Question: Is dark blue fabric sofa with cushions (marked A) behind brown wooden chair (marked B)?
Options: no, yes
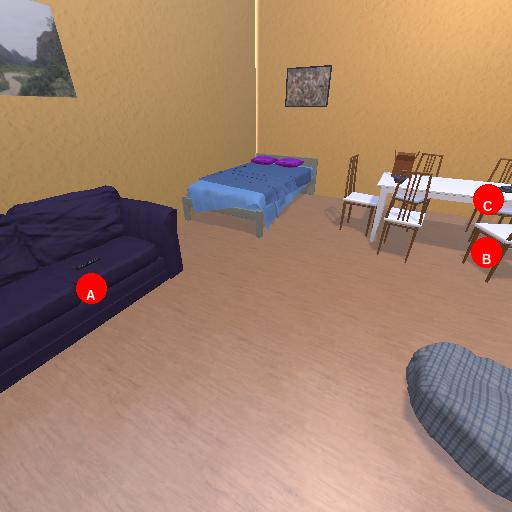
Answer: no